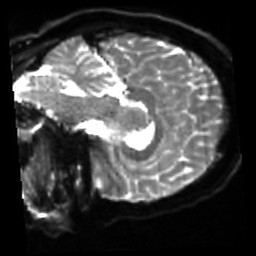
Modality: sbref
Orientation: sagittal
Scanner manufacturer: siemens
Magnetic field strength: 3 T
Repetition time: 4 s
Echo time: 0.0594 s